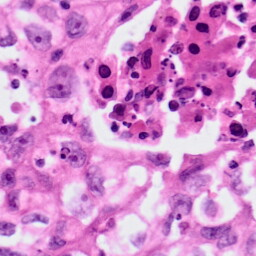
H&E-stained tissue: Lung